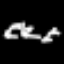
Label: angel